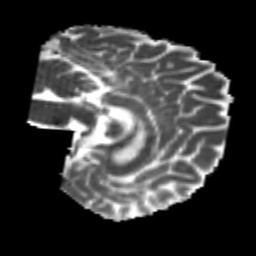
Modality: MD
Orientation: sagittal
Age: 22
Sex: male
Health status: healthy
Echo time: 0.074 s